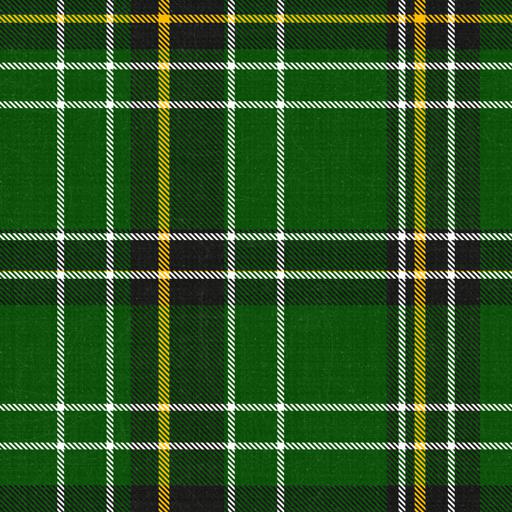
Tags: fabric green pattern tartan